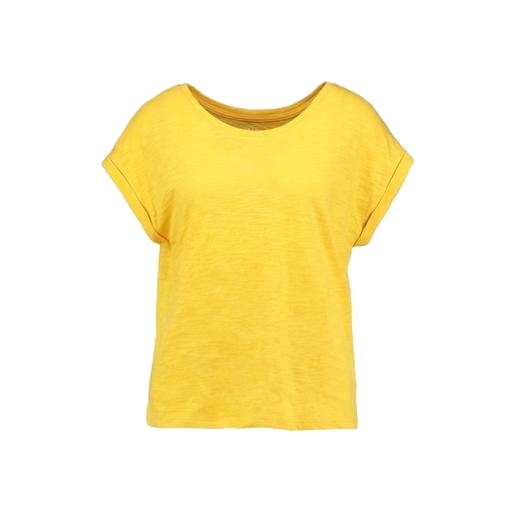
yellow heathered cap-sleeve tee, yellow scoop tee, yellow tee, white background